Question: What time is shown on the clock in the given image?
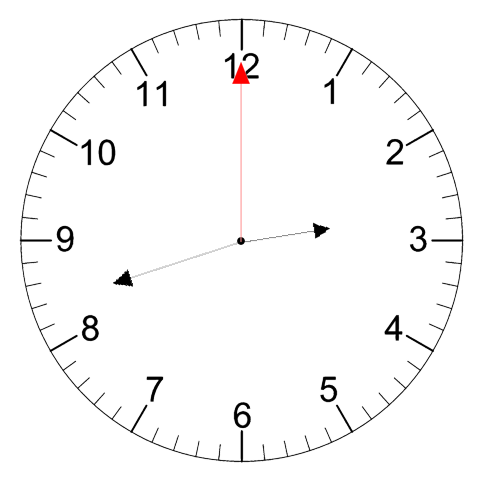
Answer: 02:42:00